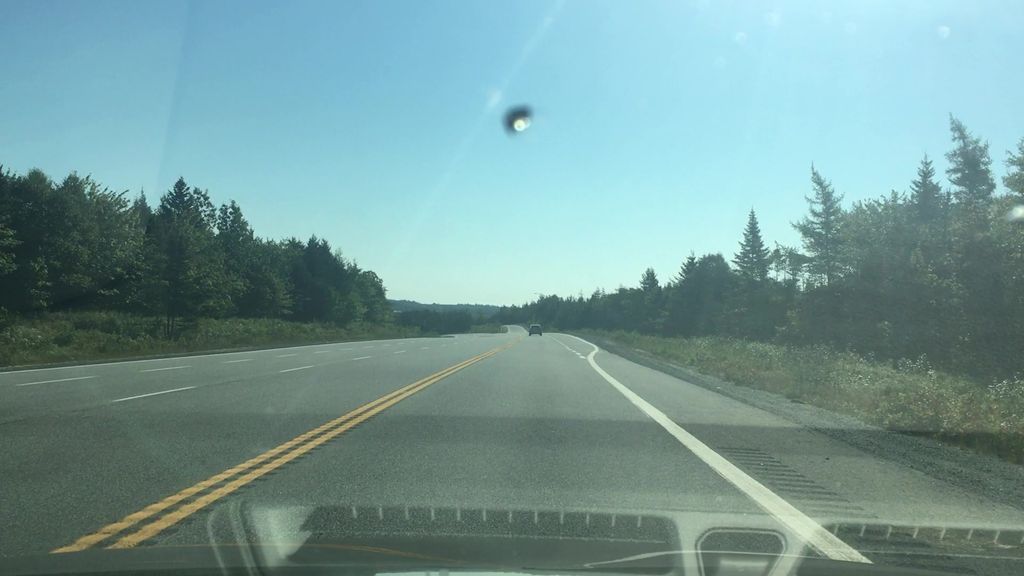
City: halifax